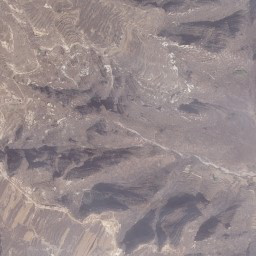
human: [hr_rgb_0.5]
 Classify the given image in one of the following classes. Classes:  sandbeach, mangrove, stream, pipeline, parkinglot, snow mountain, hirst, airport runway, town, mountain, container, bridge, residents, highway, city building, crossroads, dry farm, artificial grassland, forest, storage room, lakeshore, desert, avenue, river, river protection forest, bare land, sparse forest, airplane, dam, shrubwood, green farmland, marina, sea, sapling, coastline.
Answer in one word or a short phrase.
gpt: mountain